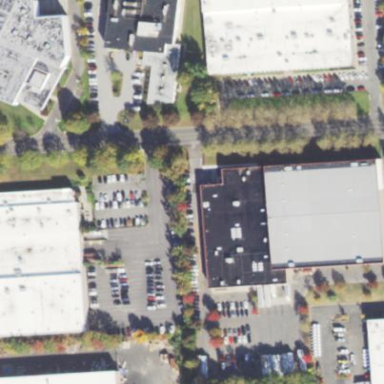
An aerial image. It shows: Commercial building.